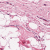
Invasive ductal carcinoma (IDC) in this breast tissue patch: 0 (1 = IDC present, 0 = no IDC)